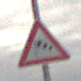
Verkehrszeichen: SeitenwindVonLinks
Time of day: MorningAfternoon
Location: Outdoor (Nature)
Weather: Overcast
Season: NotSpecified
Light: Natural